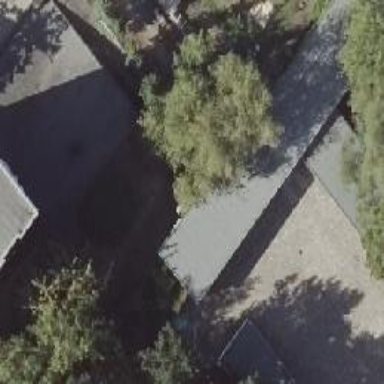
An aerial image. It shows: Group of garages.